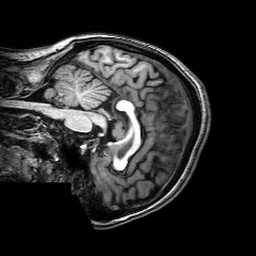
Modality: T1w
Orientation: sagittal
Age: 20
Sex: male
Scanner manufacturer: philips
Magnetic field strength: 3 T
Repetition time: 0.008342 s
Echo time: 0.00383 s